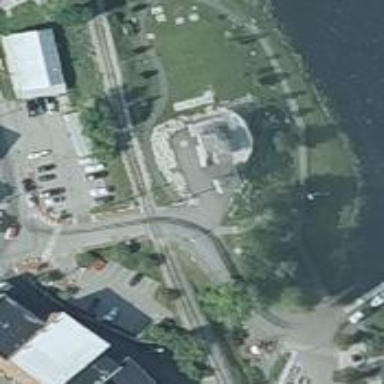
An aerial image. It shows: Government building.